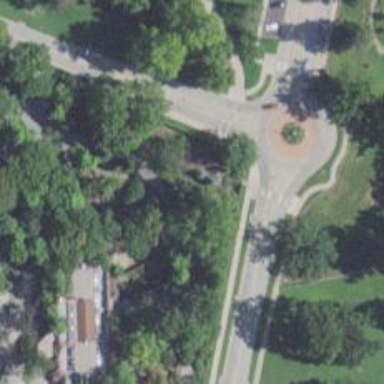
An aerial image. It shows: Rest area along the road.